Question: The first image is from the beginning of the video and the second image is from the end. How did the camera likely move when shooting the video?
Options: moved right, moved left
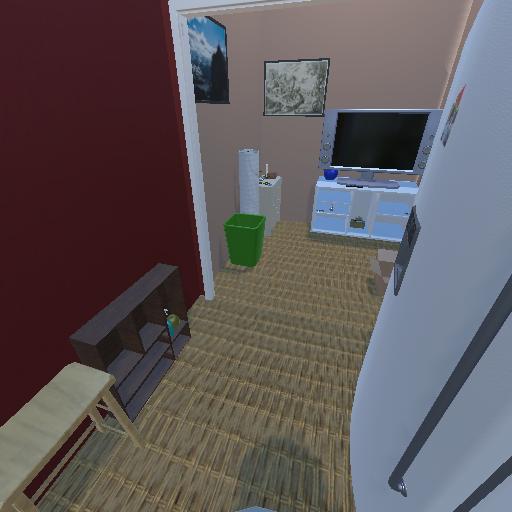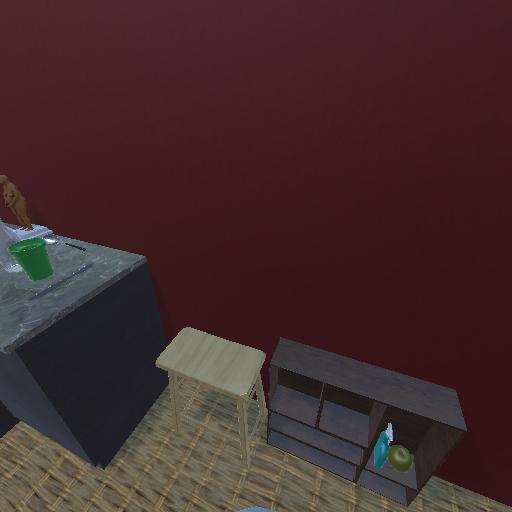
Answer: moved right